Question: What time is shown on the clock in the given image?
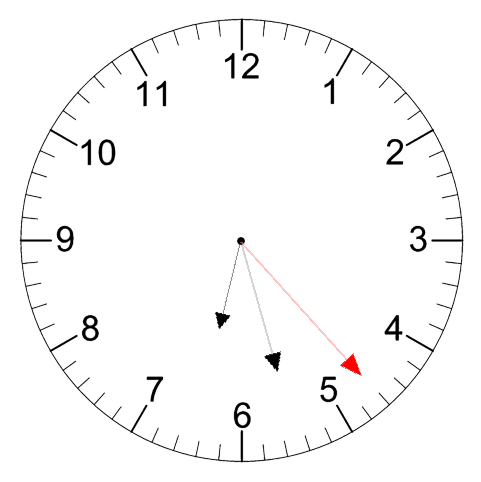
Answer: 06:27:23